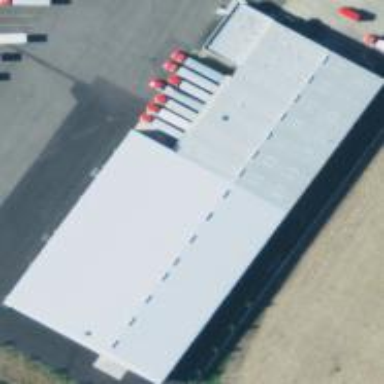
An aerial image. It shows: Industrial building.